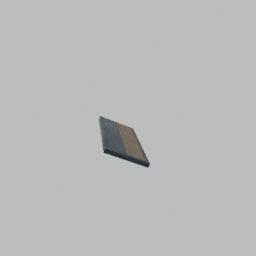
Label: architecture